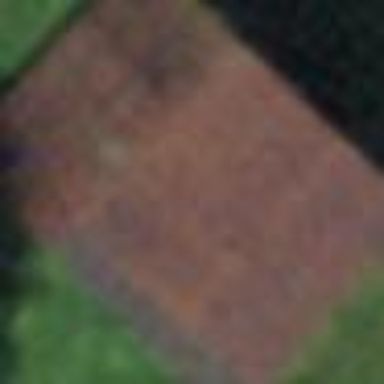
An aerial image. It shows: Barn.